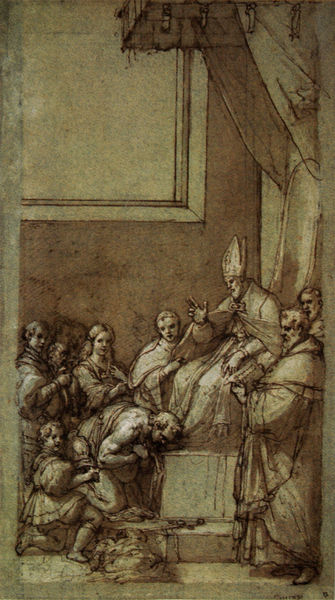
Titel: Heinrich IV vor Papst Gregor VII in Canossa
Künstler: Federico Zuccari
Standort: London
Institution: British Museum
Schlagwörter: gruppe, hand, mann, frauen, menschen, mädchen, sitzen, fenster, finger, frau, geste, grau, hell, männer, szene, zeichnung, herren, menge, mütze, wand, vorhang, kirche, mantel, sessel, gewänder, kind, personen, gebeugt, kuss, mauer, grafik, füsse, sepia, treppe, bischof, papst, thron, weib, lesen, stufe, knie, tusche, fuss, abschied, druck, jungfrau, radierung, knien, kardinal, beten, gebet, entwurf, altar, knieen, priester, segen, segnen, bittsteller, vatikan, verbeugen, verbeugung, baldachin, bischöfe, geistliche, mitra, weibchen, opfer, gefangener, christen, grpahik, bitten, mäner, kniefall, kardinäle, federzeichnung, vergebung, gnade, busse, bischoff, knappe, nieder, anhörung, baldchin, begnadigung, 15. jahrhundert, absolution, 16.jahrhundert, segensgruß, unterwürfigkeit, füße küssen, papst4